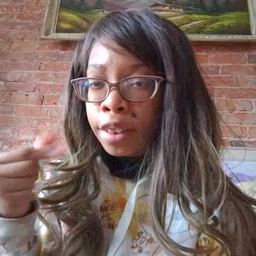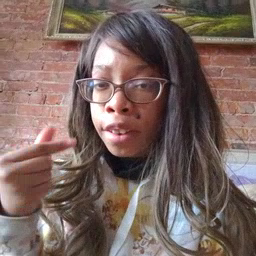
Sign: green